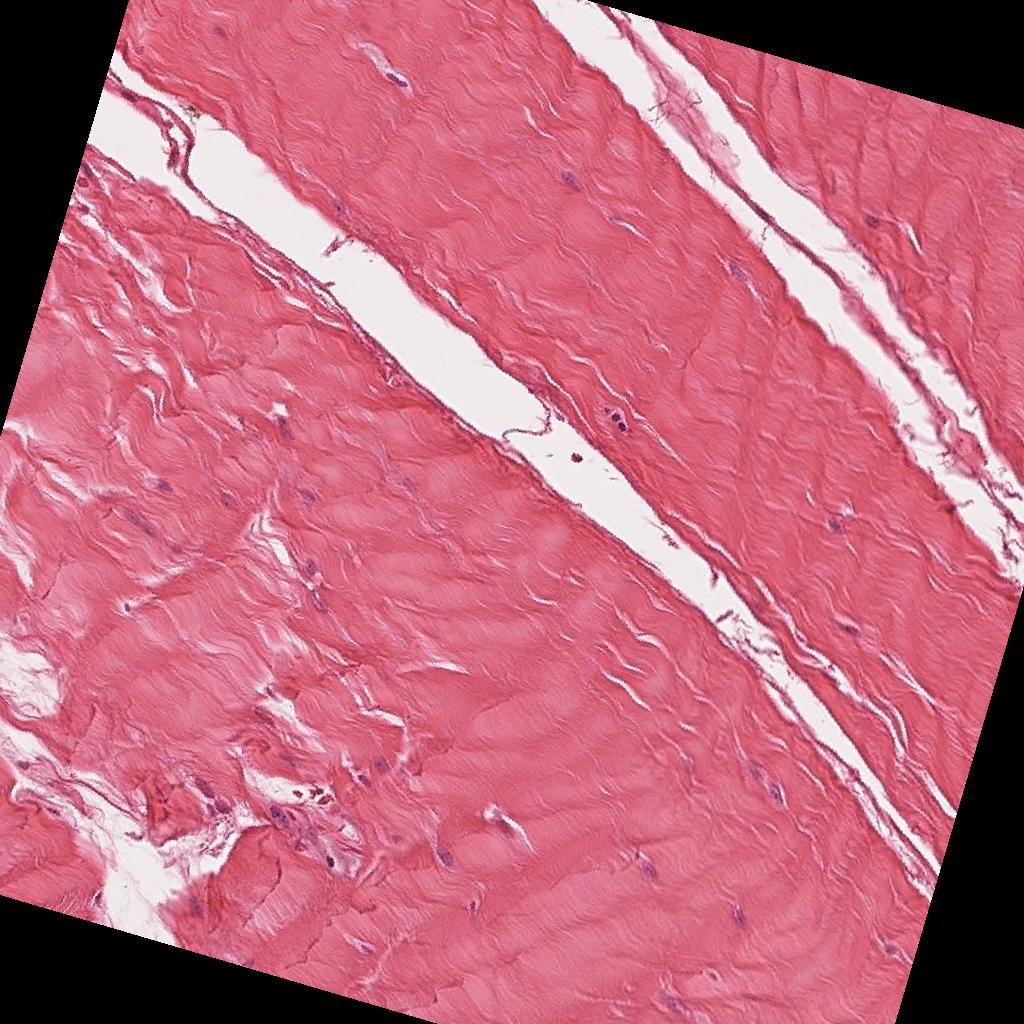
Label: Non-Tumor